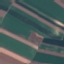
Land use / land cover: AnnualCrop